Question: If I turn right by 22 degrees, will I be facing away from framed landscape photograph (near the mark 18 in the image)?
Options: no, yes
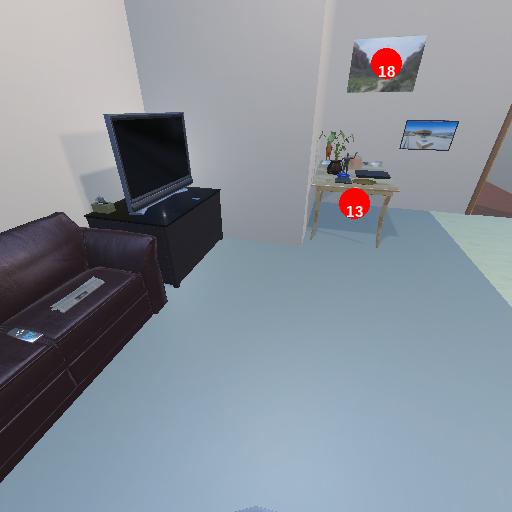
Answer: no